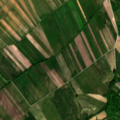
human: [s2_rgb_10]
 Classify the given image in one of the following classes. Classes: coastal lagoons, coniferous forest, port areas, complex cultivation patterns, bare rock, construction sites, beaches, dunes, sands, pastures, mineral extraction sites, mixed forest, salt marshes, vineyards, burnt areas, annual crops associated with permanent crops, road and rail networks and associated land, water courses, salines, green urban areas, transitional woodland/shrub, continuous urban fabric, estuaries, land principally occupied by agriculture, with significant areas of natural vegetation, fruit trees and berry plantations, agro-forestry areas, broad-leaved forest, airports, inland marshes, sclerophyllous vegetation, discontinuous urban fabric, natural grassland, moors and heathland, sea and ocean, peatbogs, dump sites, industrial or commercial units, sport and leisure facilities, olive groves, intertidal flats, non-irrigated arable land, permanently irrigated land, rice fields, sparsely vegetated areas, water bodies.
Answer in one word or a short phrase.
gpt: discontinuous urban fabric, non-irrigated arable land, vineyards, land principally occupied by agriculture, with significant areas of natural vegetation